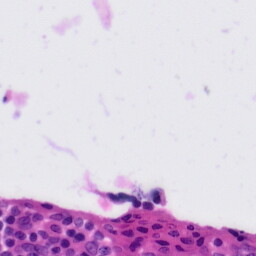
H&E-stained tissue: Tonsil